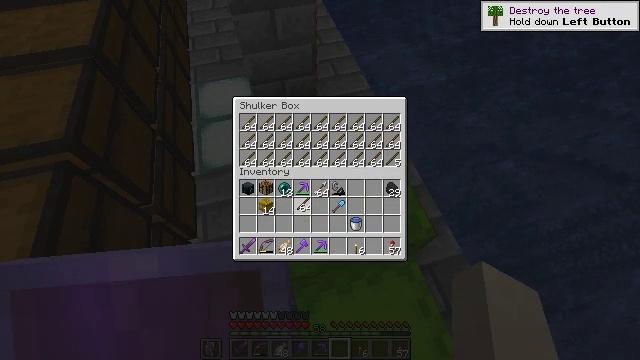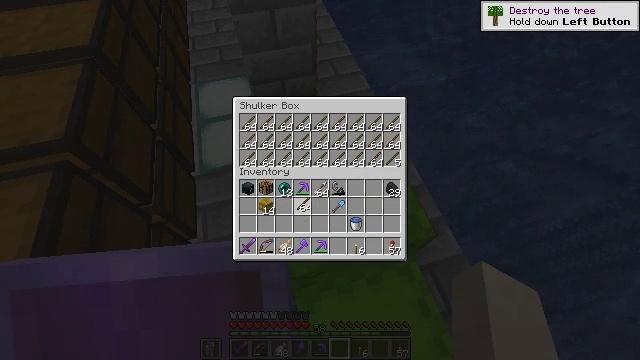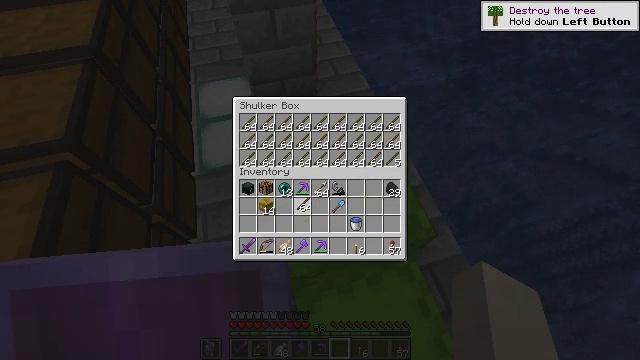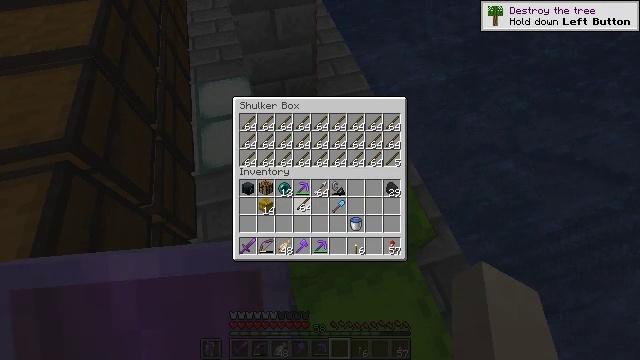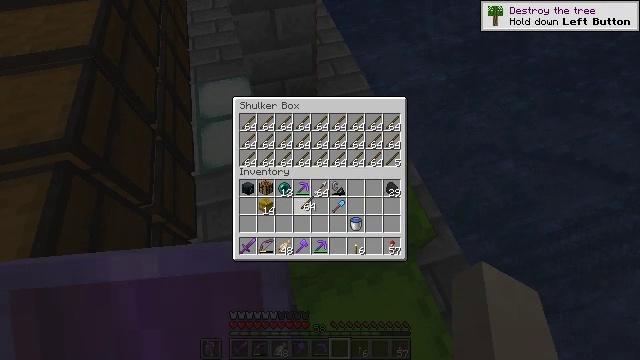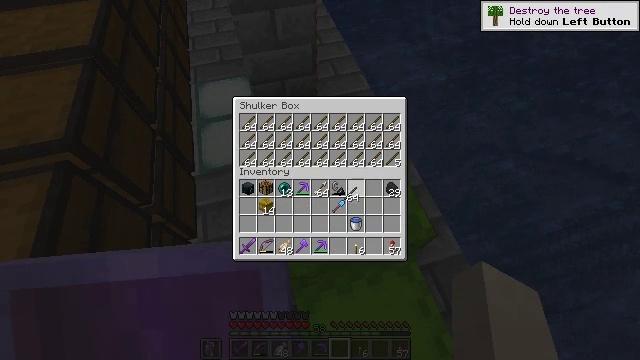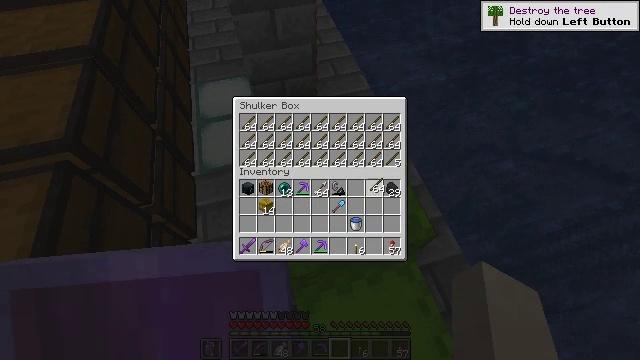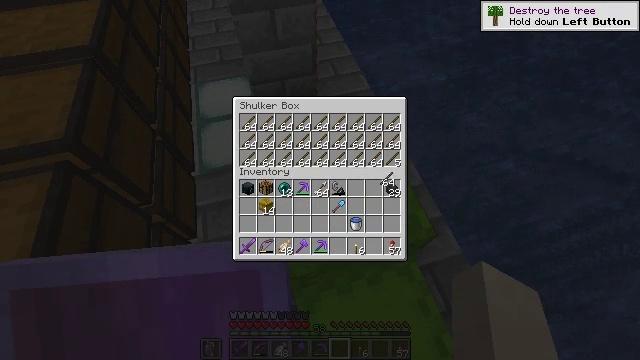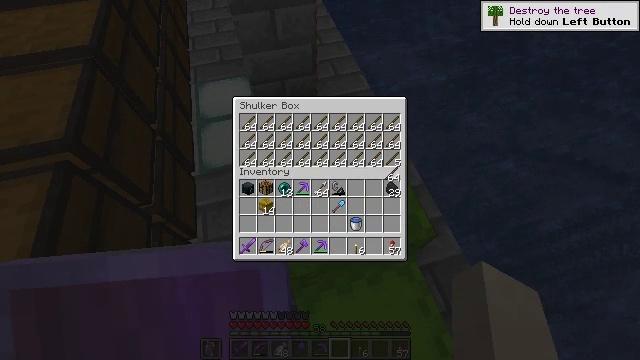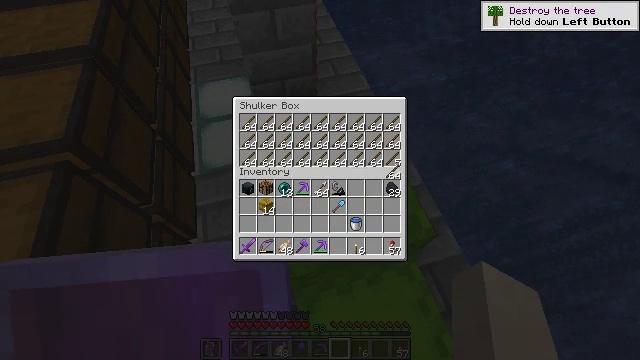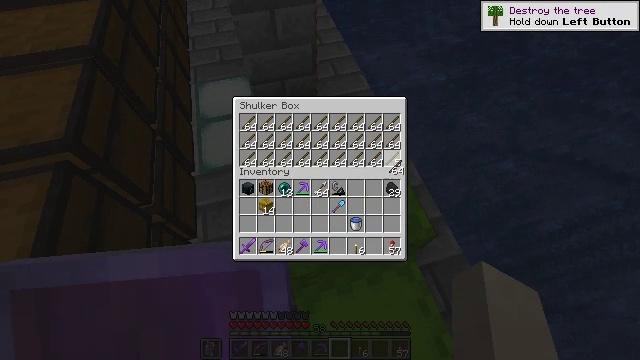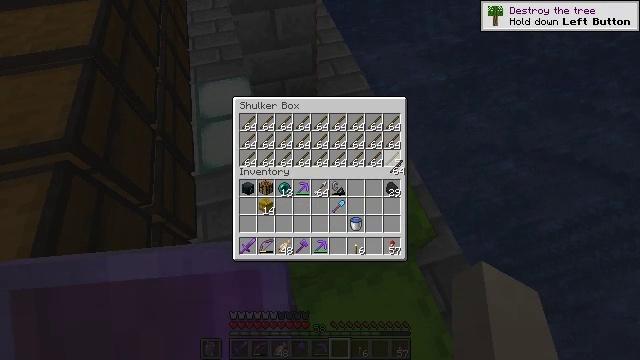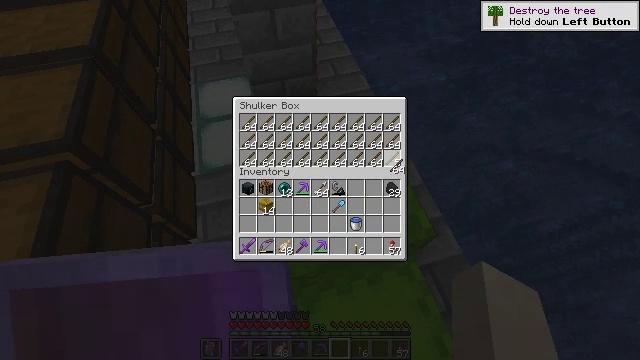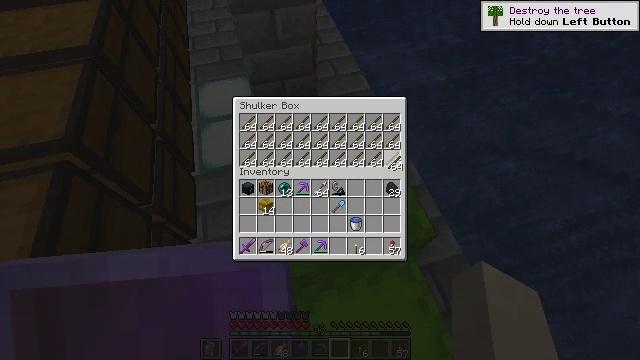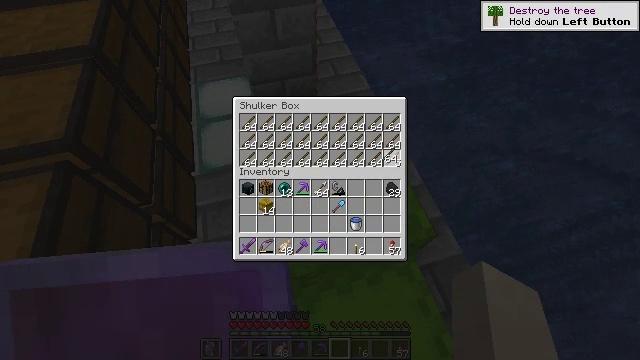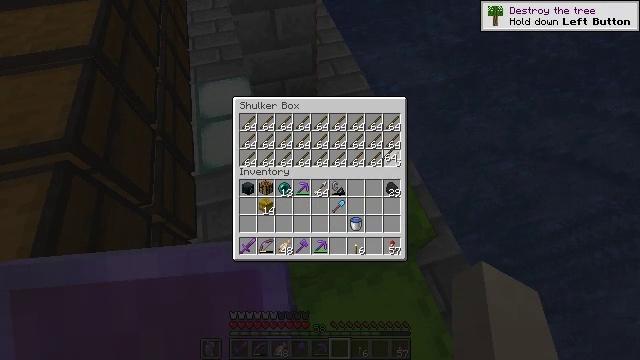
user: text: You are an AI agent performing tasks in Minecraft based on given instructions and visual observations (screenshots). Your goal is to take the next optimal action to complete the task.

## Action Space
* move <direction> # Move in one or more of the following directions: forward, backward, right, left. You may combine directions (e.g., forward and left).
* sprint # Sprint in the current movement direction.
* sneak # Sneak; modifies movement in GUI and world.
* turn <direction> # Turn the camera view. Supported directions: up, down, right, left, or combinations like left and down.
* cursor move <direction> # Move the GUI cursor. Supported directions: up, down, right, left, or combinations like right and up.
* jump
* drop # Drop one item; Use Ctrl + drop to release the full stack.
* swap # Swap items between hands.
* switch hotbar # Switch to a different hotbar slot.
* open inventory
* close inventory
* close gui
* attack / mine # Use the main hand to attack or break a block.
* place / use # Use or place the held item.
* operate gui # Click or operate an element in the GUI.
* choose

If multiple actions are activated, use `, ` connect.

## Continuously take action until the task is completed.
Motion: motion action
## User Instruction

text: Attack the lime shulker box to collect its contents.
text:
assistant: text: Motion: sneak
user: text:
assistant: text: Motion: no_op
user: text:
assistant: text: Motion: no_op
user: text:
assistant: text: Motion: no_op
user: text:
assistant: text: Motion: cursor move right and up
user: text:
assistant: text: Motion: cursor move right and up
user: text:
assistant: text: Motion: cursor move right
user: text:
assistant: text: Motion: no_op
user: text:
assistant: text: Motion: no_op
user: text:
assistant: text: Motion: no_op
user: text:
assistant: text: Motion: no_op
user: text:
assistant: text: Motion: no_op
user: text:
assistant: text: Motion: no_op
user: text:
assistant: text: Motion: cursor move up
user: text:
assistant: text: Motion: no_op
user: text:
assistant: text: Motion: no_op
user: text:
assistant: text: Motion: operate gui
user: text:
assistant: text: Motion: operate gui
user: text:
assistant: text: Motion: operate gui
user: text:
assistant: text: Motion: no_op
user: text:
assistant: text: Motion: no_op
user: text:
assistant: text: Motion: no_op
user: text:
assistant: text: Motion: no_op
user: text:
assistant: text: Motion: no_op
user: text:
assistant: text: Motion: no_op
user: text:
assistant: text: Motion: cursor move down
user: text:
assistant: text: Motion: cursor move down
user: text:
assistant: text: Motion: cursor move down
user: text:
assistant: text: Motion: cursor move down
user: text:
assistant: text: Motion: cursor move down